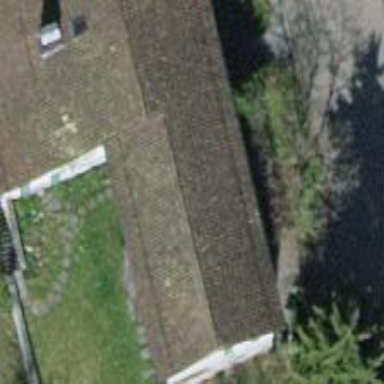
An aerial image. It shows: Detached building with tile roof.